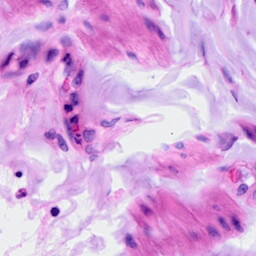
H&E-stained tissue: Ovarian